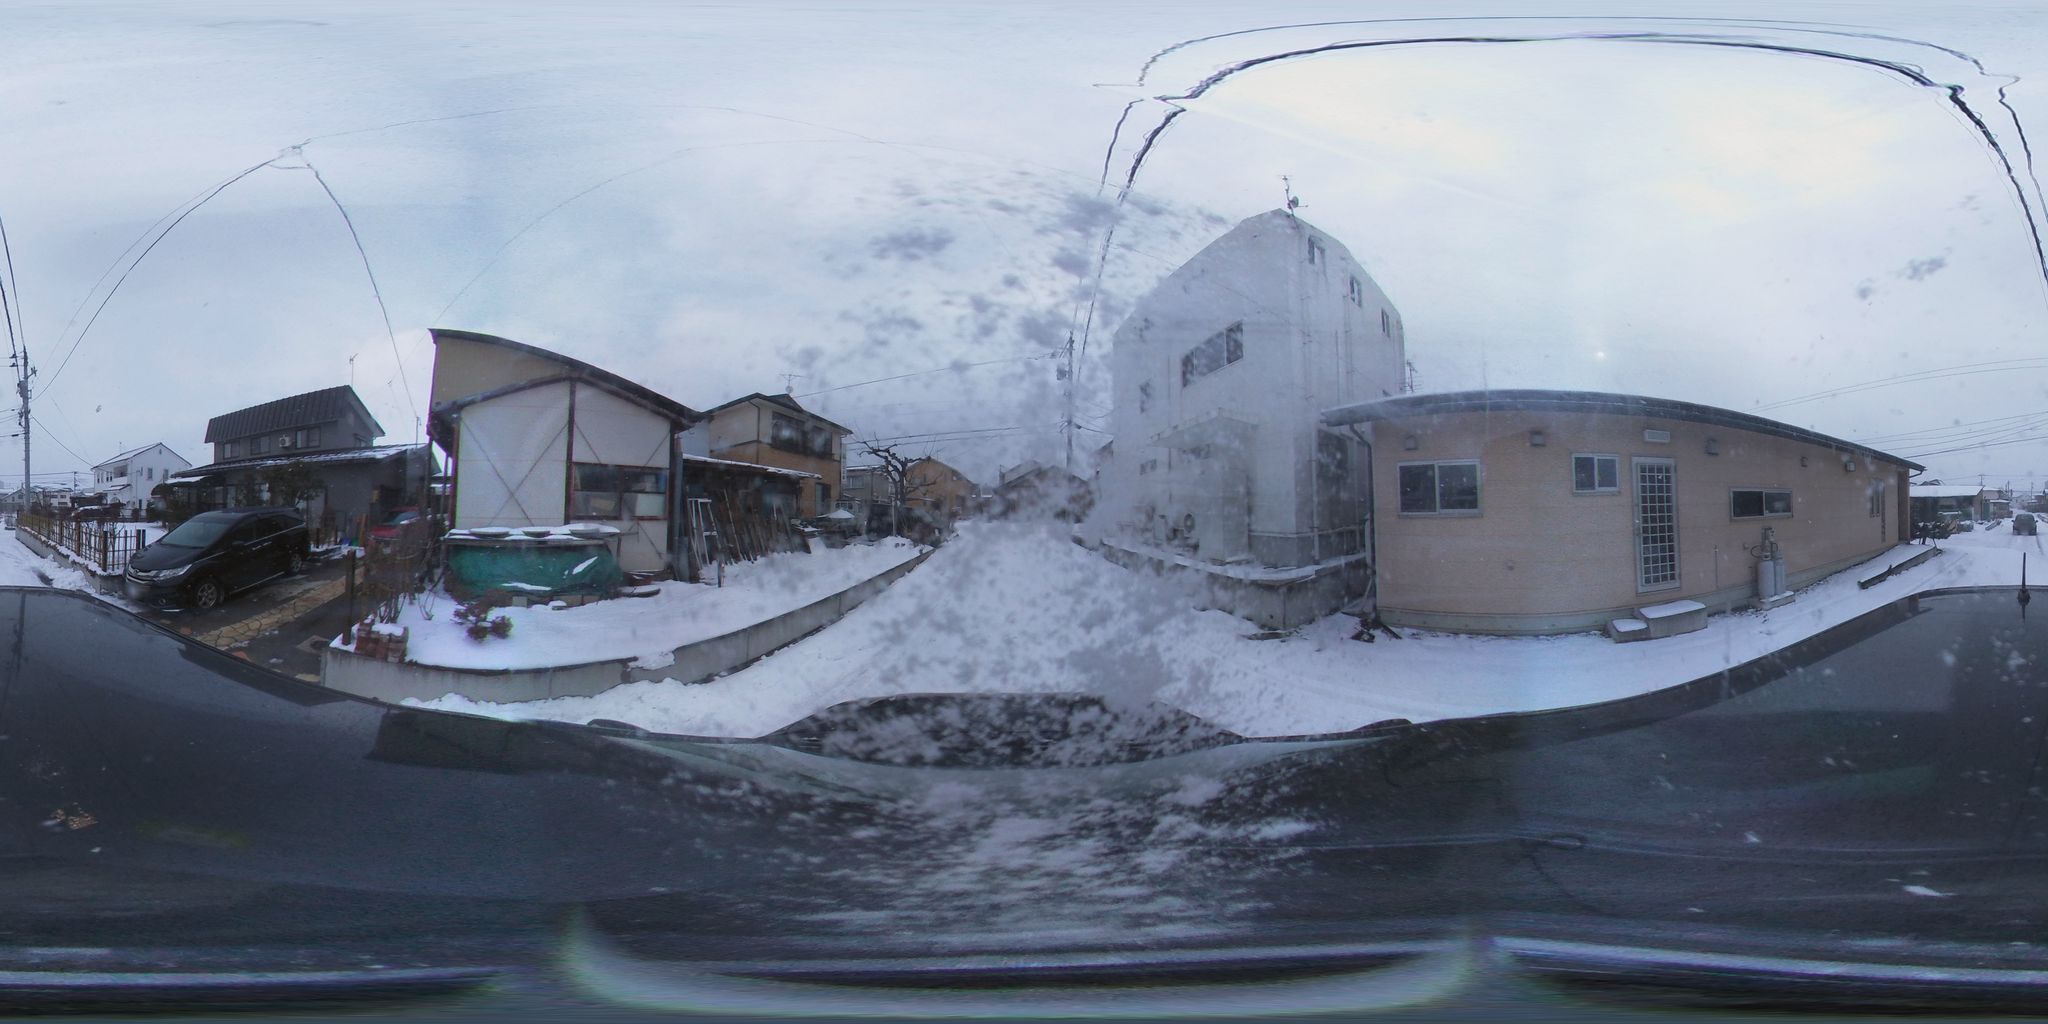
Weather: snowy
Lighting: day
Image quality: slightly poor
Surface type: driving surface
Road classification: residential
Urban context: urban centre
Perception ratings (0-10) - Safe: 0.97, Lively: 3.24, Beautiful: 1.68, Boring: 6.29, Depressing: 4.63, Wealthy: 1.76